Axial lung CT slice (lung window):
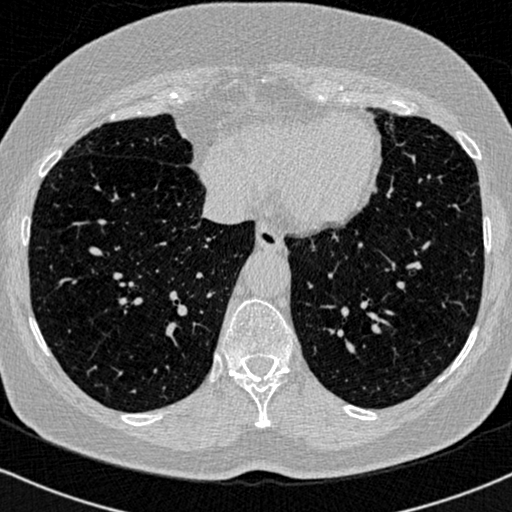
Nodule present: no